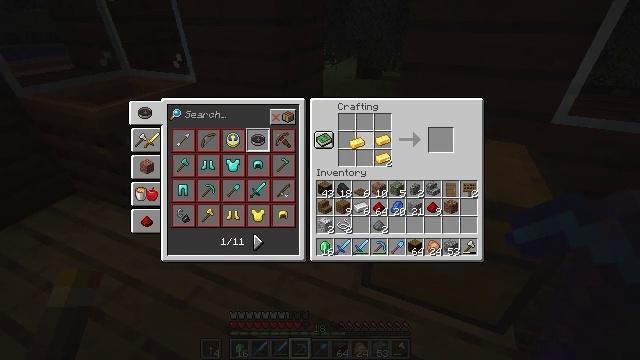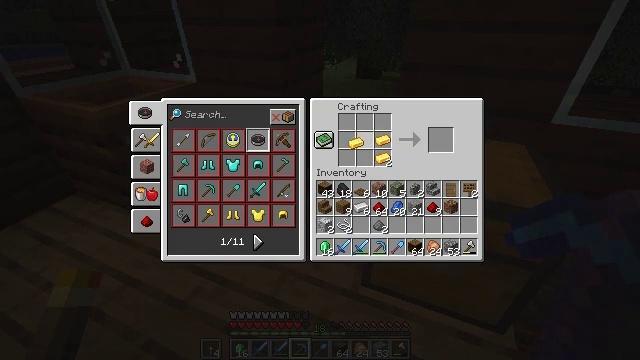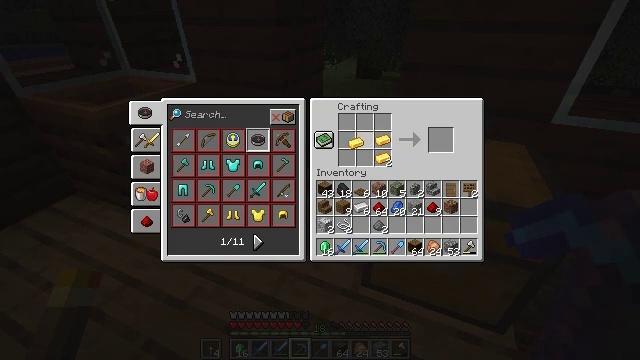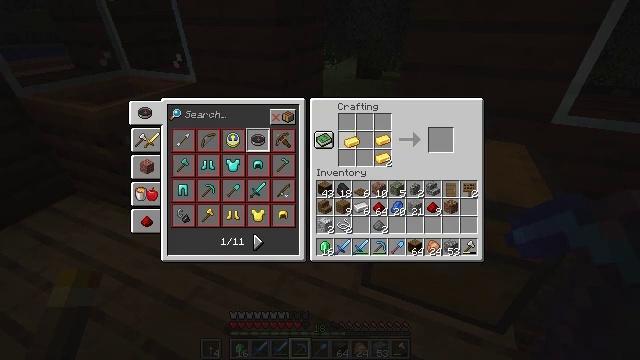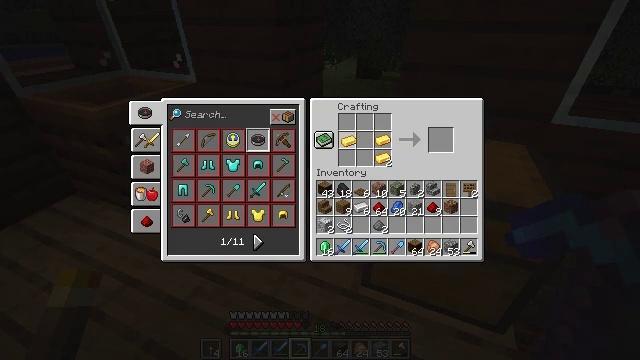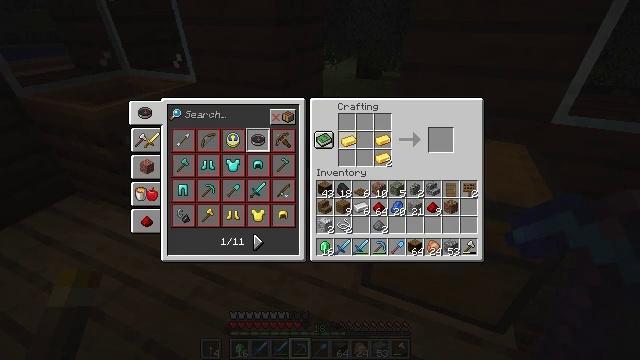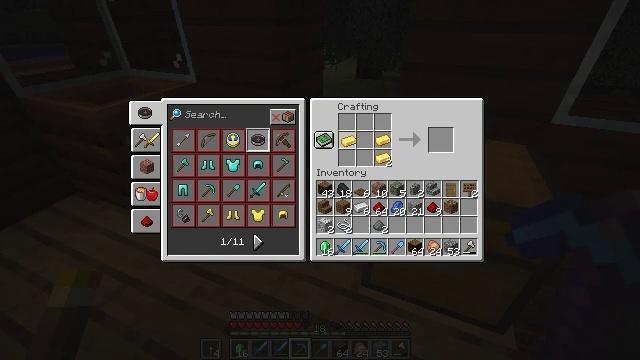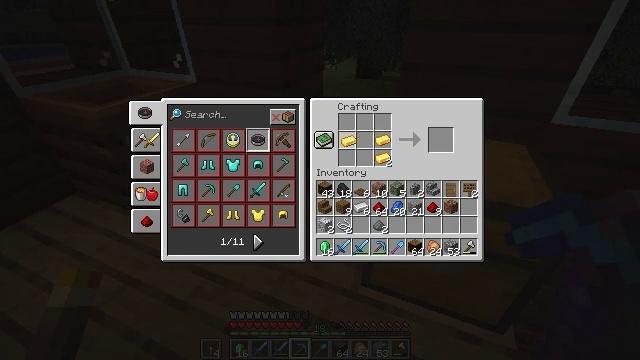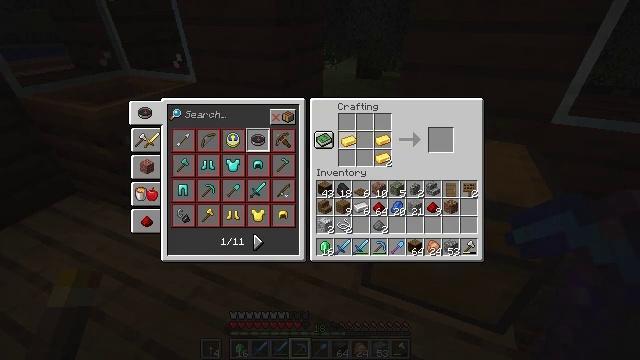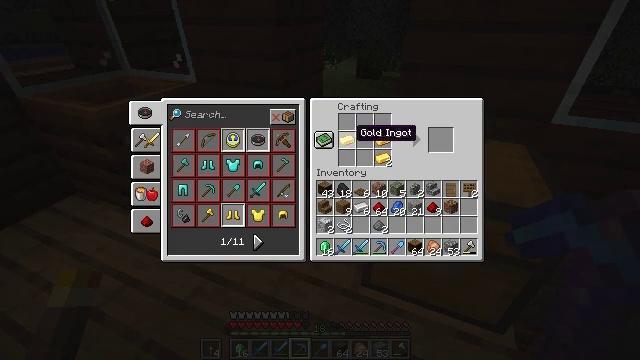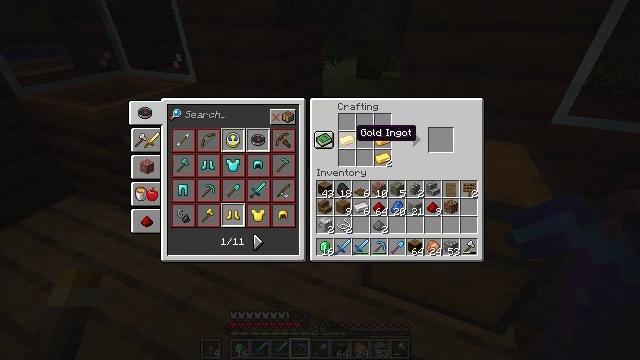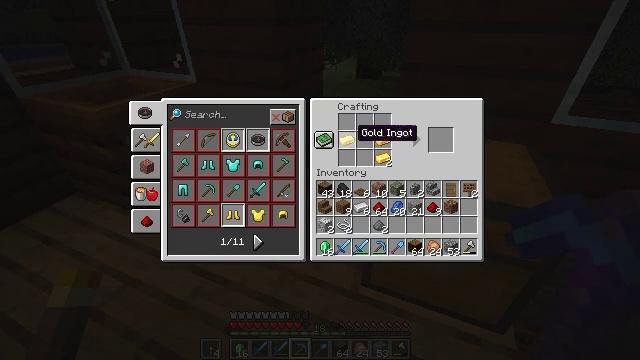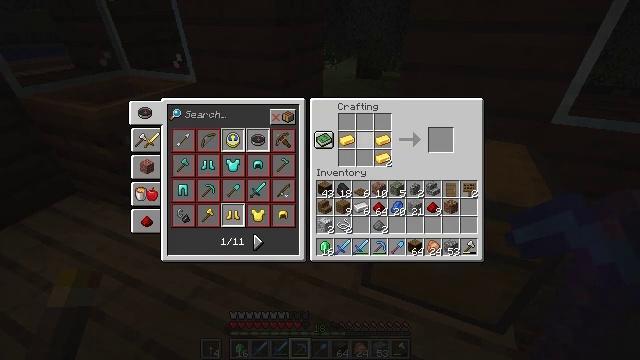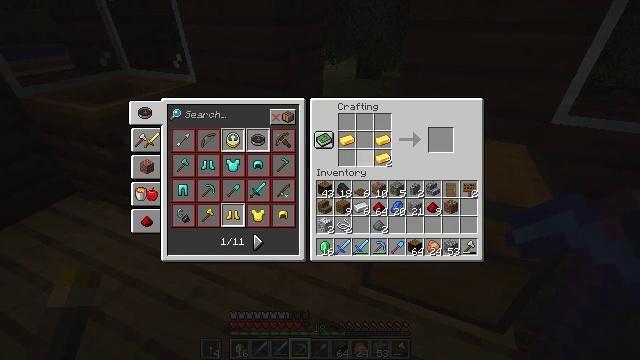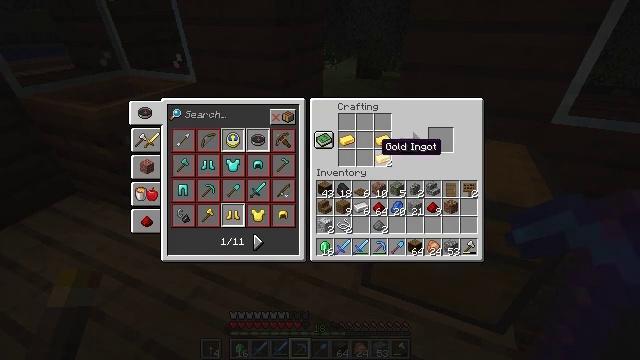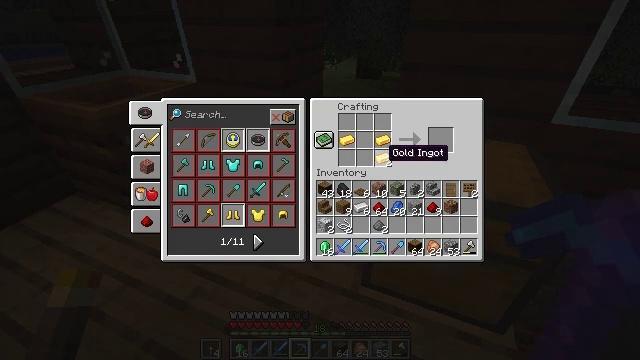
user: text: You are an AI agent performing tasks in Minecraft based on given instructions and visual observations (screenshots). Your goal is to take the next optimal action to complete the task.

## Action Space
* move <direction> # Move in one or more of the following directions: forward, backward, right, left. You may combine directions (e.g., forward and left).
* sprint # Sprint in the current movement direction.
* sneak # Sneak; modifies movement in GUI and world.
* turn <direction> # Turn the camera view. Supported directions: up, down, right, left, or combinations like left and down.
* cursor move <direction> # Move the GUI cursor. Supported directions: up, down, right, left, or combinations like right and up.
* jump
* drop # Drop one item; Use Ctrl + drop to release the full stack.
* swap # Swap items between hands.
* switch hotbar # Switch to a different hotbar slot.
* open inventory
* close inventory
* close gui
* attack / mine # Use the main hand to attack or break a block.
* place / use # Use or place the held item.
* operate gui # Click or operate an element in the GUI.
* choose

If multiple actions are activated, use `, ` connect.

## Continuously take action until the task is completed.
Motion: motion action
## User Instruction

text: Craft golden boots with gold ingots in the crafting table.
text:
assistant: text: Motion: no_op
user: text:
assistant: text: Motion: no_op
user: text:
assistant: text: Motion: no_op
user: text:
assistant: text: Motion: no_op
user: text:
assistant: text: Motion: no_op
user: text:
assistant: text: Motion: operate gui
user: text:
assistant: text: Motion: operate gui
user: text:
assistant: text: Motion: operate gui
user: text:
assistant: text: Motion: no_op
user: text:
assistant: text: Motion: no_op
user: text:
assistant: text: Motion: no_op
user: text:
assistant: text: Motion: no_op
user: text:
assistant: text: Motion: cursor move right and down
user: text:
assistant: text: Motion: no_op
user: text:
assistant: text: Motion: cursor move right
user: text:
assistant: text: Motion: no_op
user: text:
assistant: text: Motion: no_op
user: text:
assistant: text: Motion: choose
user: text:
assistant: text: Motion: choose
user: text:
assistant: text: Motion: choose
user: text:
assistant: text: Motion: cursor move left
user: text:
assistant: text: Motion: cursor move left
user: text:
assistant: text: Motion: no_op
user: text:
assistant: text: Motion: no_op
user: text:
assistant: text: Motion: no_op
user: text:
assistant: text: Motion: no_op
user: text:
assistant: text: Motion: no_op
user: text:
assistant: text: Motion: no_op
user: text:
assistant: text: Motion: operate gui
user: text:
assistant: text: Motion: operate gui